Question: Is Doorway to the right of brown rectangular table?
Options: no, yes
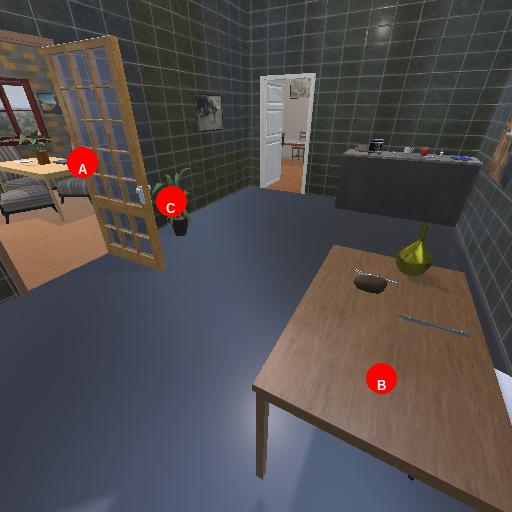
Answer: no